Question: I can't understand when to use 'Layout''s variables and when to use 'View''s variables to get page segments on the page. Here is the picture form their 'Layout' package tutorial ('$this' means the 'View' instance everywhere):

Why 'Navigation', 'Content' and 'Sidebar' segments are got as 'Layout' variables?
'''
$this->layout()->nav;
'''
But 'HeadTitle', 'HeadScript', 'HeadStylesheet' are got straightly from View?
'''
$this->headTitle(); // I know that this is a placeholder view helper.
// But this segment of the page logically belongs to Layout.
// and it has to be called smth like view->layout->placeholder
'''
And why 'Header' and 'Footer' are from some 'partial' method of the 'View' but not 'Layout''s properties?
'''
$this->partial('header.phtml');
'''
I've tried to change them and both ways work fine:
'''
echo $this->nav; // I assigned navigation segment script to the View and it works;
'''
I tried to assign 'Footer' segment script to the 'Layout' and it also works:
'''
$layout->footer = $footer;
echo $this->layout()->footer; // it also works, it's displayed on the page
'''
Any of the ways may be applied to any variable on the page. For example in 'Navigation' segment I have a lot of variables to display and I can output them using both ways - one variable as 'Layout''s property, another one sa 'View''s property.
So what is the rule to use them right way? When should I use 'View''s variables and when 'Layout''s ones?
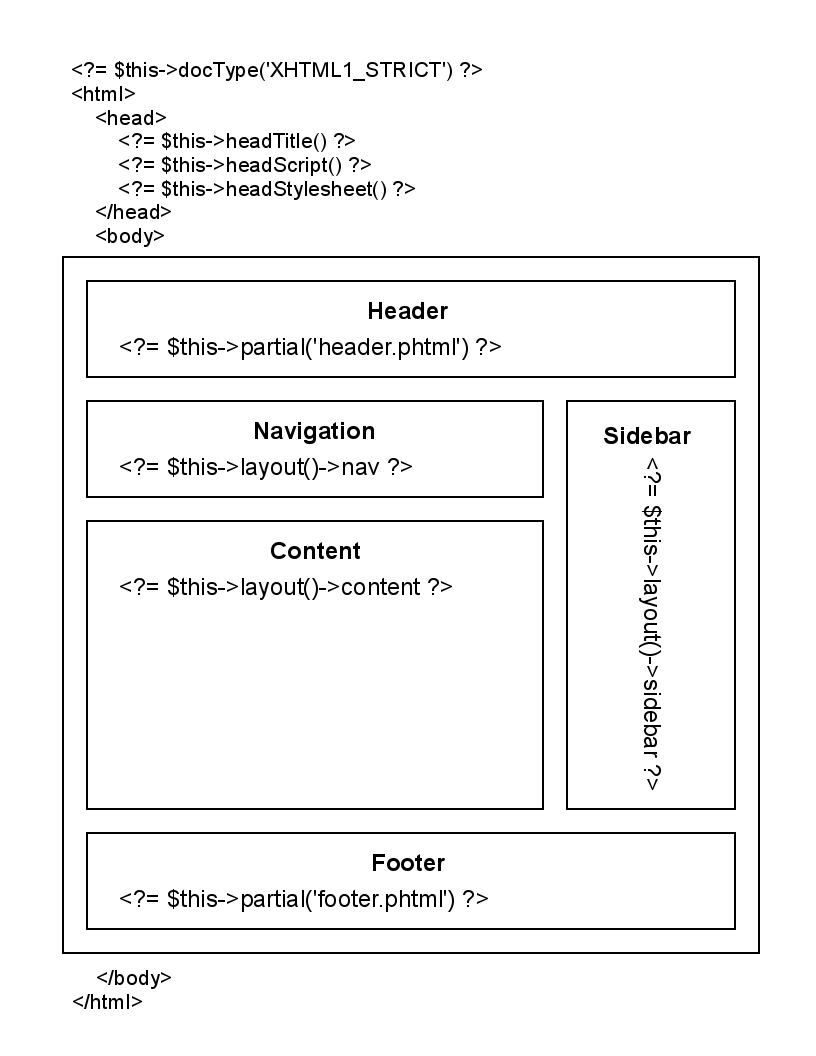
Answer: I agree that this isn't very clear from the documentation, and I don't think '$this->layout()->nav' is explained at all. A few points that might help:
- '$this->layout()''Zend_Layout'- 'Zend_Layout'- 'Zend_Layout''__get()''$this->layout()->content''$this->placeholder('Zend_Layout')->content'- 'Zend_Layout''__set()''$layout->footer = 'foo'''$this->placeholder('Zend_Layout')->footer = 'foo' in the view'
With that in mind:
> Why Navigation, Content and Sidebar segments are got as Layout variables?
As these are accessing data stored in 'Zend_Layout''s placeholder. You could also use '$this->placeholder('Zend_Layout')->content'
> But HeadTitle, HeadScript, HeadStylesheet are got straightly from View?
These are view helpers.
> And why Header and Footer are from some partial method of the View but not Layout's properties?
This is the standard way of accessing content from other templates.
In general, assume that using the view object is the correct way to access the data. Use the layout object/helper only if you know the data is in the layout placeholder.
The advantage of using placeholders over partials is that you can access and modify them in several different places, including in the view itself. For example say you had a sidebar which is stored in a partial. If you were to store this in the Zend_Layout placeholder instead (for example in a controller plugin), you can then override this for certain actions in the controller:
'''
public function someAction()
{
$this->view->layout()->sidebar = 'Some other sidebar content';
}
'''
or in the view script itself:
'''
<?php $this->layout()->sidebar = 'Content for this page only'; ?>
'''